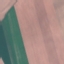
Label: AnnualCrop